九年级 · 度量几何学
如图, 正方形的边长为 4 , 以正方形的边长为直径在正方形内部作半圆, 以正方形的顶点为圆心, 边长为半径在正方形内部作弧, 求阴影部分的面积( )

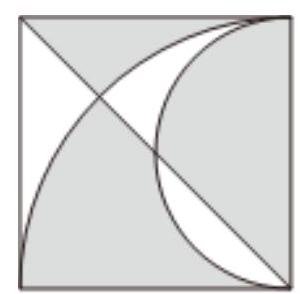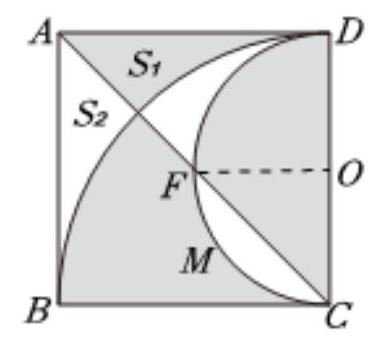
A. 6

B. 12

C. $4 \pi$

D. $3.5 \pi$

答案: B
解析: 解: 取 $C D$ 中点 $O$, 连接 $O F$,

$\because$ 正方形的边长为 4 ,

$\therefore C D=4$,

$\therefore O C=O D=2$,

$\because$ 扇形 $O F C$ 的面积 $=\frac{90 \pi \times 2^{2}}{360}=\pi, \triangle O F C$ 的面积 $=\frac{1}{2} O F \cdot O C=\frac{1}{2} \times 2 \times 2=2$,

$\therefore$ 弓形 $C M F$ 的面积 $=$ 扇形 $O F C$ 的面积 $-\triangle O F C$ 的面积 $=\pi-2$,

$\because \triangle A B C$ 的面积 $=\frac{1}{2} A B \cdot B C=\frac{1}{2} \times 4 \times 4=8$, 半圆的面积 $=\frac{1}{2} \pi \times 2^{2}=2 \pi, S_{1}=S_{2}$,

$\therefore$ 阴影的面积 $=\triangle A B C$ 的面积 + 半圆的面积 - 弓形 $C M F$ 的面积 $\times 2=8+2 \pi-2(\pi-2)=12$.

故选: $B$.

取 $C D$ 中点 $O$, 连接 $O F$, 由阴影的面积 $=\triangle A B C$ 的面积 + 半圆的面积 - 弓形 $C M F$ 的面积 $\times 2$, 求出 $\triangle A B C$的面积, 半圆的面积, 弓形 $C M F$ 的面积, 即可解决问题.

本题考查扇形面积的计算, 三角形面积的计算, 关键是得到阴影的面积 $=\triangle A B C$ 的面积 + 半圆的面积 弓形 $C M F$ 的面积 $\times 2$.